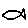
Label: fish